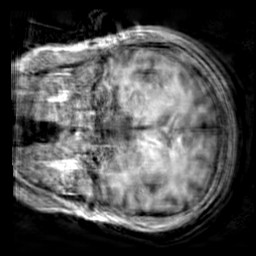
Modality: T1w
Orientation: coronal
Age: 20
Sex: male
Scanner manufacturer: siemens
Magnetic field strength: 3 T
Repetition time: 2.3 s
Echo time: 0.00303 s